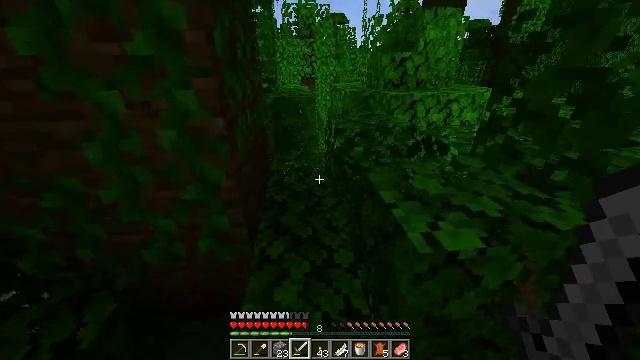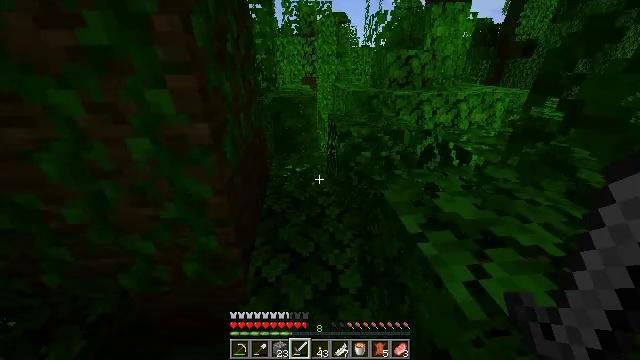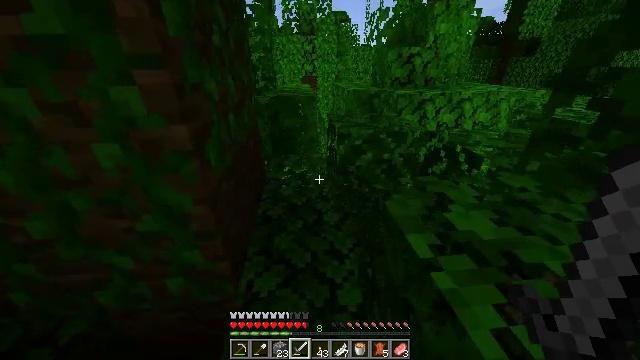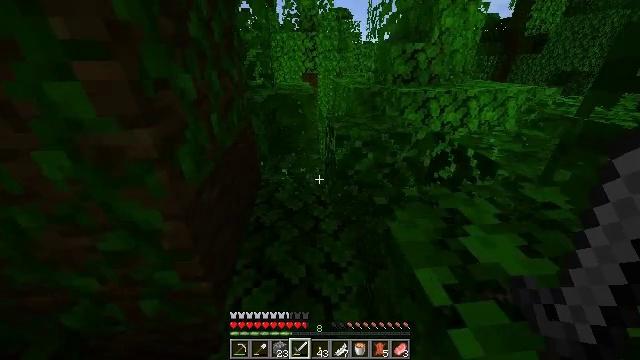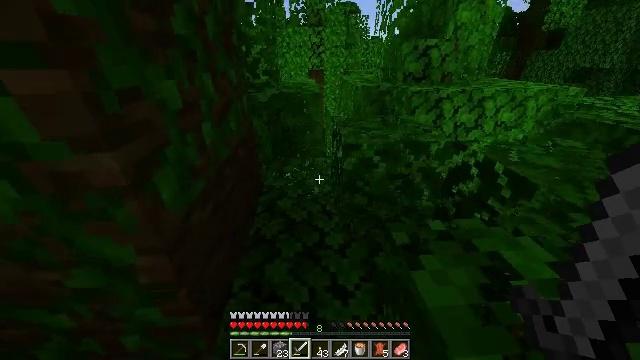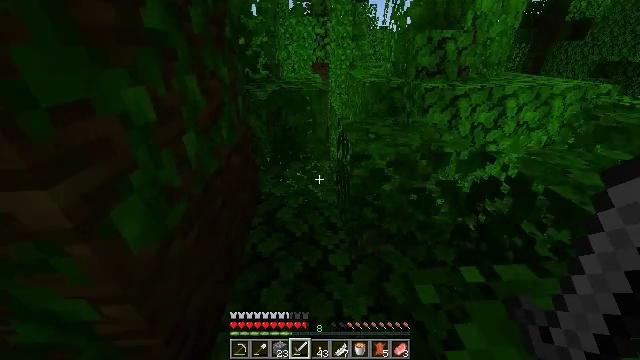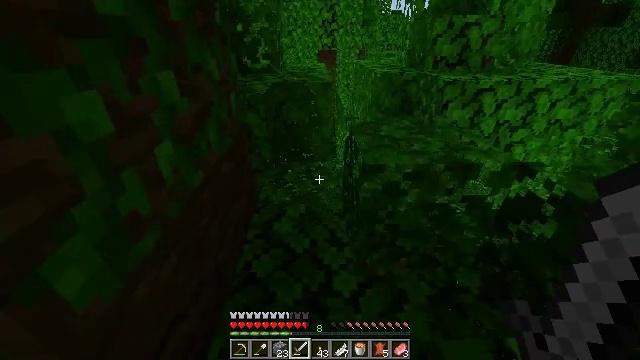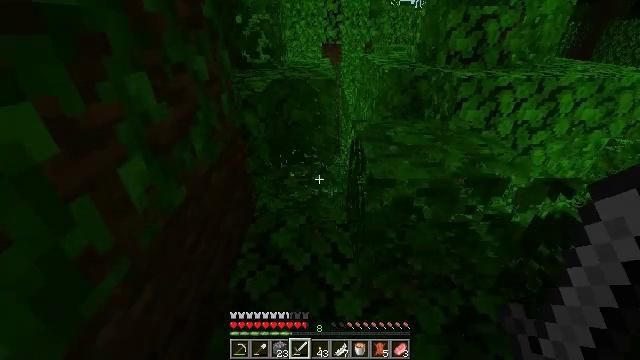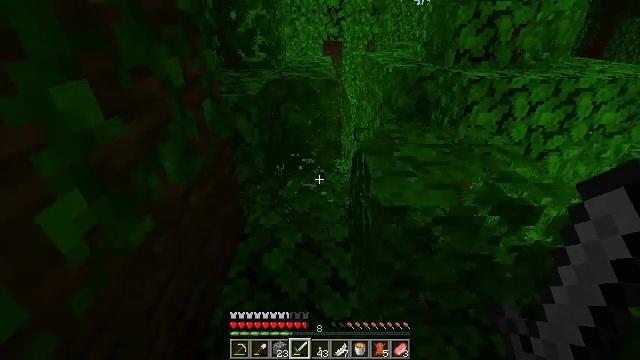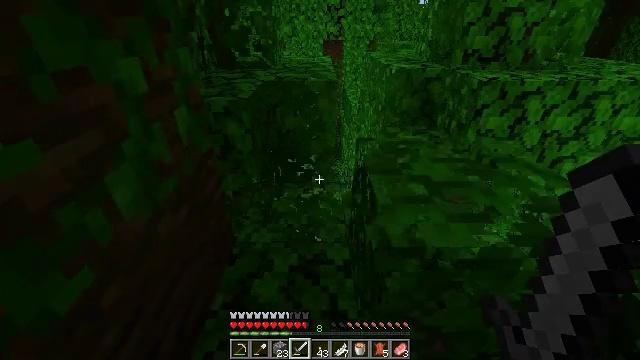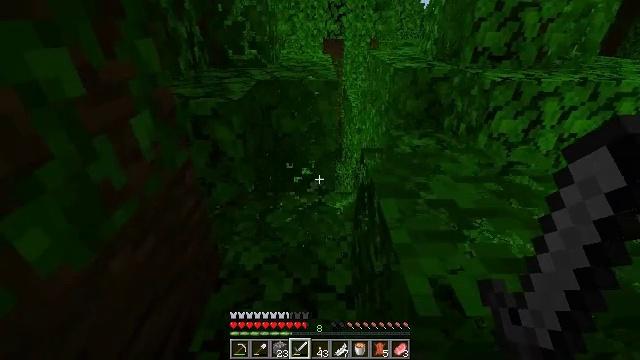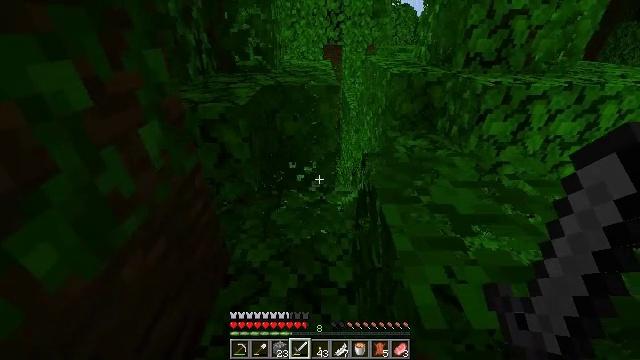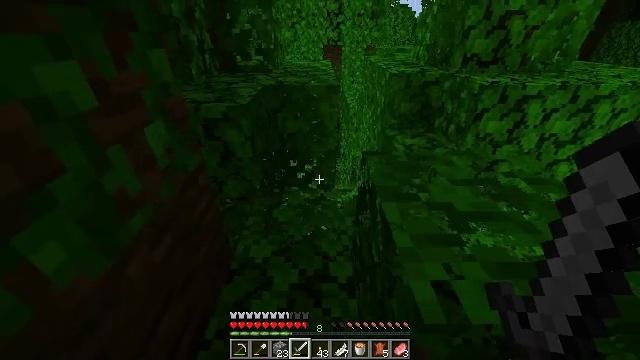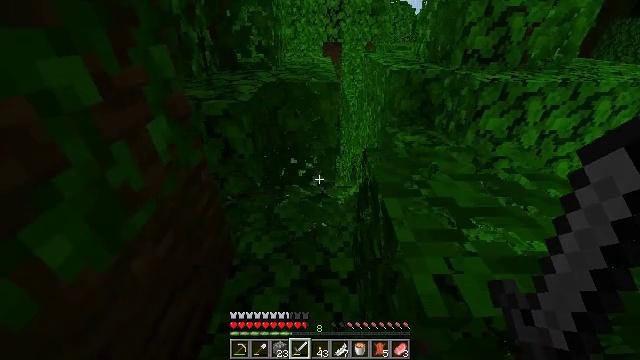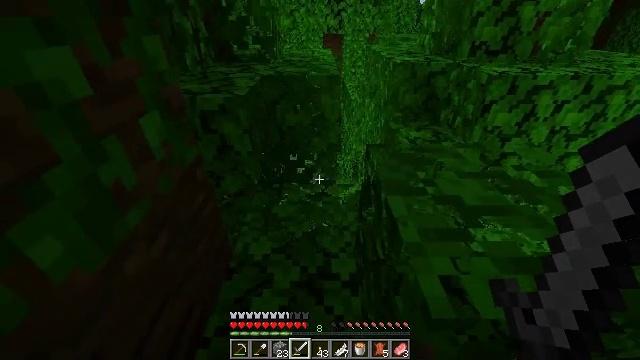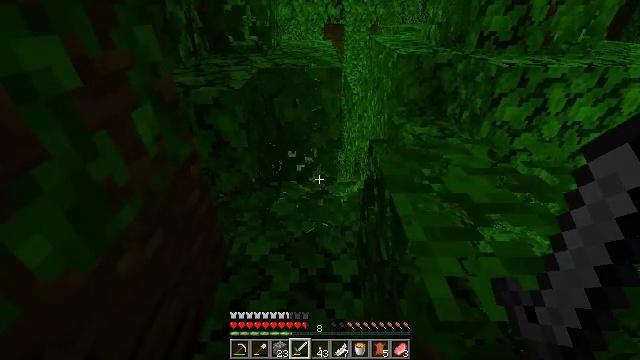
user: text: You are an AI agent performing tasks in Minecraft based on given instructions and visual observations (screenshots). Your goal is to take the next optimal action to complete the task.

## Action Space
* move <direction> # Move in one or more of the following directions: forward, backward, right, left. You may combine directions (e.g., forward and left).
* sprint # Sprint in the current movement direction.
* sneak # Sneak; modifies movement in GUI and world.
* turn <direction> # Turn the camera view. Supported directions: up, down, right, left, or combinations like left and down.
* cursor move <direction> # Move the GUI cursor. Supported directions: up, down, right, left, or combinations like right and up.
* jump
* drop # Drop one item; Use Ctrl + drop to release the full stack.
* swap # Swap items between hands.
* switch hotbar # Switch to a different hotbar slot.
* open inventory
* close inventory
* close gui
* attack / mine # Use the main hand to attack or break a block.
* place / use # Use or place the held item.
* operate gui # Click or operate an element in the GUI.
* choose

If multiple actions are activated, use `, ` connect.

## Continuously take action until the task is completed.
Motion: motion action
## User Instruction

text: Break the cocoa pod.
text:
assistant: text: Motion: move forward, sprint
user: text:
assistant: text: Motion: move forward and move right, sprint
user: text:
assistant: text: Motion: move forward and move right, sprint
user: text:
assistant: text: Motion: move forward and move right, sprint, turn left
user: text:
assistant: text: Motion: move forward, sprint, turn left
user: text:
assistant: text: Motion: move forward, sprint, turn left
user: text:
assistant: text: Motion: move forward, sprint
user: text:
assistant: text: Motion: move forward, sprint
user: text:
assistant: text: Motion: move forward, sprint
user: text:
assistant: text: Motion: move forward, sprint
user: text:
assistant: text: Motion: move forward, sprint, turn down
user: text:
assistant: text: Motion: move forward, sprint
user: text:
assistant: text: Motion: move forward, sprint
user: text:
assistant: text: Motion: move forward, sprint
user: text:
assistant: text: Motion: move forward, sprint
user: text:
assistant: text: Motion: move forward, sprint
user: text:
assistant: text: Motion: move forward, sprint
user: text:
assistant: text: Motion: move forward, sprint, turn down
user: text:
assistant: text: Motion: move forward, sprint, turn down
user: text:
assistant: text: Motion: move forward, sprint, turn down
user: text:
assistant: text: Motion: move forward, sprint, turn down
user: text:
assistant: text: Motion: move forward, sprint, turn down
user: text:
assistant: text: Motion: move forward, sprint
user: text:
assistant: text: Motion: move forward, sprint, turn down
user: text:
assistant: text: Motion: move forward, sprint
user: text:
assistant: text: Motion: move forward, sprint
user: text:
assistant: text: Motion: move forward, sprint
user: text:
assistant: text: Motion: move forward and move left, sprint
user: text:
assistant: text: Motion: move forward and move left, sprint
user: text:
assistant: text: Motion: move forward and move left, sprint